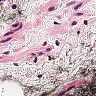
Metastatic tissue present: no